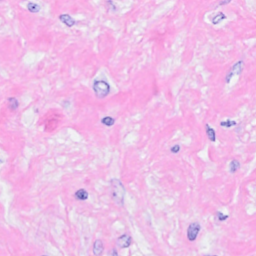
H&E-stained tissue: Breast